Question: This is a seemingly simple question but I cannot find a simple answer. I want to specify the minimum and maximum for the existing Y axis on the chart.
Here's the chart:
'''
<Window x:Class="TempDataAnalyzer.MainWindow"
xmlns="http://schemas.microsoft.com/winfx/2006/xaml/presentation"
xmlns:x="http://schemas.microsoft.com/winfx/2006/xaml"
Title="MainWindow" Height="350" Width="525"
xmlns:chartingToolkit="clr-namespace:System.Windows.Controls.DataVisualization.Charting;assembly=System.Windows.Controls.DataVisualization.Toolkit"
Loaded="Window_Loaded">
<Grid>
<chartingToolkit:Chart Name="lineChart" Title="Temperature" VerticalAlignment="Stretch" HorizontalAlignment="Stretch">
<chartingToolkit:LineSeries DependentValuePath="Value" IndependentValuePath="Key" ItemsSource="{Binding}" IsSelectionEnabled="True"/>
</chartingToolkit:Chart>
</Grid>
'''
Now, I'm adding values ranging between 0 to 71 on the Y axis:
'''
public partial class MainWindow : Window
{
public MainWindow()
{
InitializeComponent();
}
private void Window_Loaded(object sender, RoutedEventArgs e)
{
List<KeyValuePair<int, int>> entries = new List<KeyValuePair<int, int>>();
entries.Add(new KeyValuePair<int, int>(0, 0));
entries.Add(new KeyValuePair<int, int>(1, 23));
entries.Add(new KeyValuePair<int, int>(2, 45));
entries.Add(new KeyValuePair<int, int>(3, 46));
entries.Add(new KeyValuePair<int, int>(4, 71));
lineChart.DataContext = entries;
}
}
'''
However, I want the chart Y axis to show me a range between 0 and 100, regardless of what values I add. This is to keep it consistent with different charts on the same page.

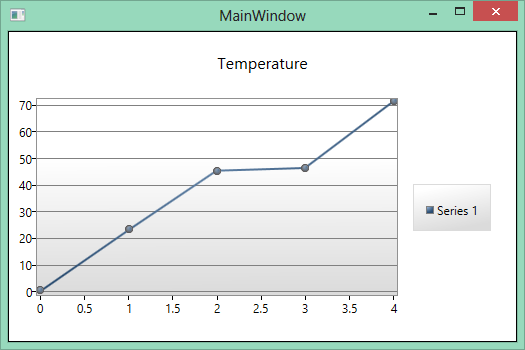
Answer: Add this 'XAML' code inside your 'Chart' declaration:
'''
<chartingToolkit:Chart.Axes>
<chartingToolkit:LinearAxis Orientation="Y" Minimum="0" Maximum="100"/>
</chartingToolkit:Chart.Axes>
'''